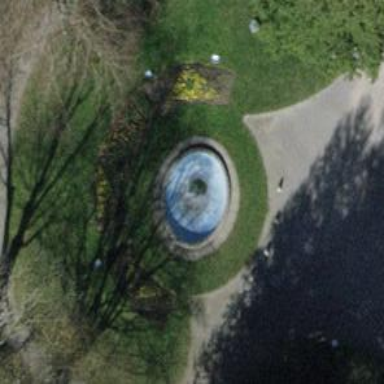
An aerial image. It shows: Fountain.